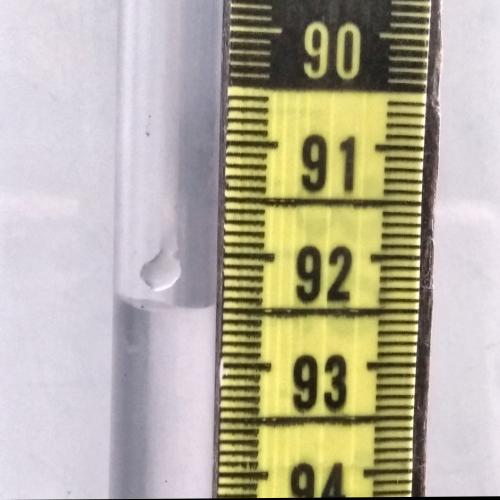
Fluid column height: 92.5 cm